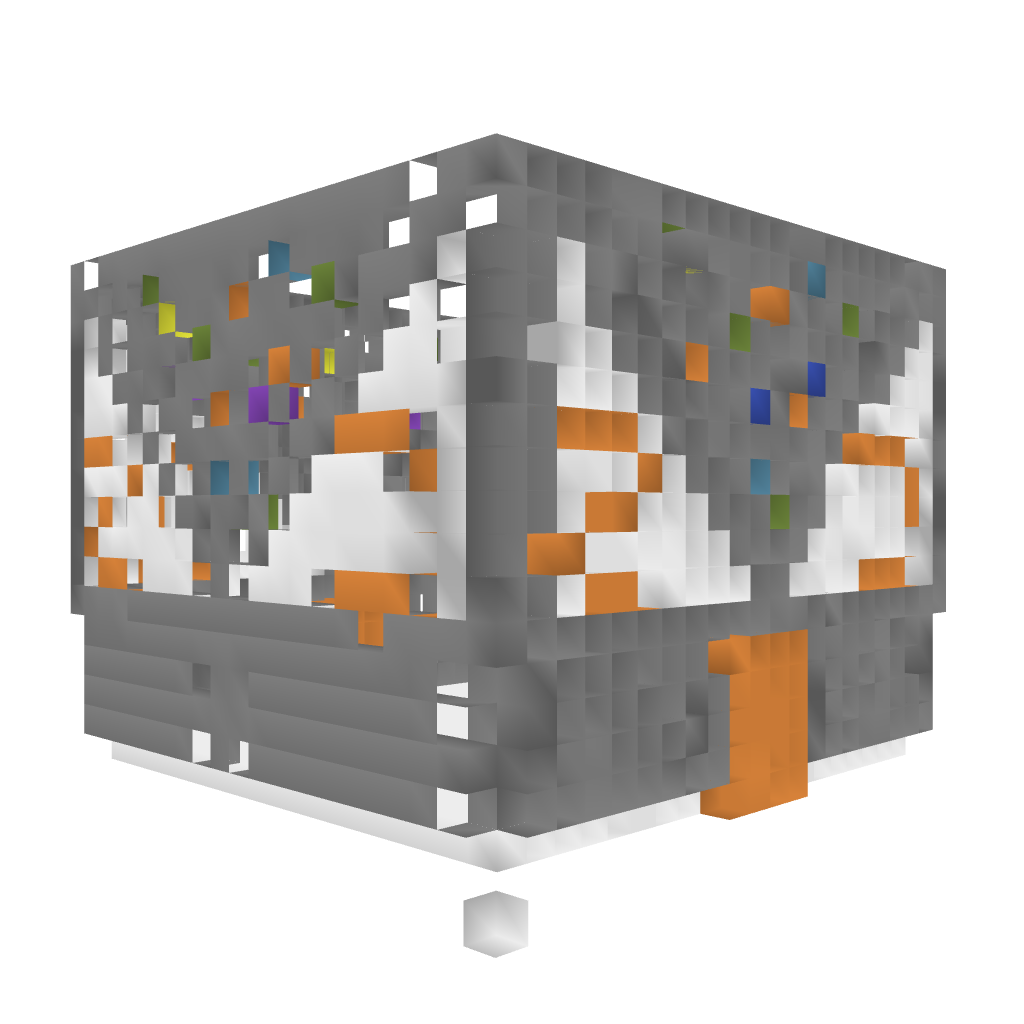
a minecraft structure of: Fixed Color Shuffle bad low quality